Question: I'm wanting to add content below a full page video. But when adding, the content fills over the video and not underneath.
So, what im looking for is:

But instead I'm getting the text over the video: <URL>
'''
<div id="video-container">
<video id="bgVid" loop class="fillWidth" autoplay poster="<?php echo bloginfo( 'template_directory' ) . '/images/ship-bg.jpg'; ?>" alt="ship cargo">
<source src=video/science.mp4 type=video/mp4>
</video>
</div>
<div id="underneath">
<p style="color:#fff">content underneath</p>
</div>
'''
'''
#video-container {
position: absolute;
}
#video-container {
top:0%;
left:0%;
height:100%;
width:100%;
overflow: hidden;
}
video#bgVid {
position:absolute;
z-index:-1;
background: url('../images/ship-bg.jpg') no-repeat;
background-size: cover;
transition: 1s opacity;
}
video#bgVid.fillWidth {
width: 100%;
}
'''
I have tried, played and failed. Can anyone please advise.
<URL>
Many thanks.
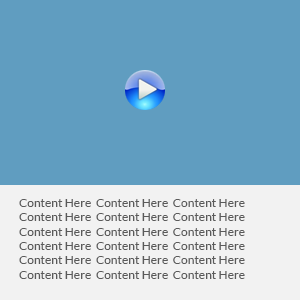
Answer: Try this,
'''
#video-container {
position: relative;
}
'''
<URL>